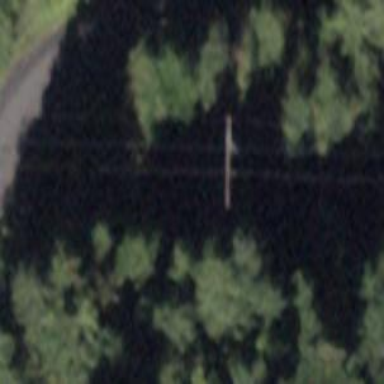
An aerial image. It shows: Pylon for aerialway.